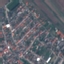
Land use / land cover: Residential